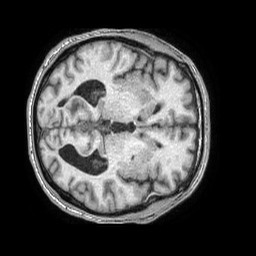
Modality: T1w
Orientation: axial
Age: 50
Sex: male
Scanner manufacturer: philips
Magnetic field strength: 1.5 T
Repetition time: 0.007622 s
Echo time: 0.003463 s